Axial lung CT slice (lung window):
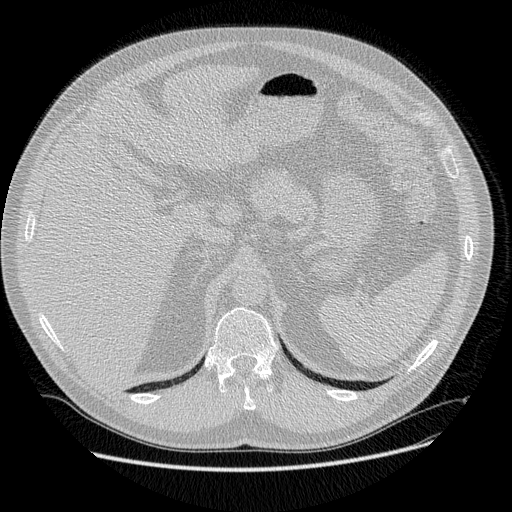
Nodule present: no